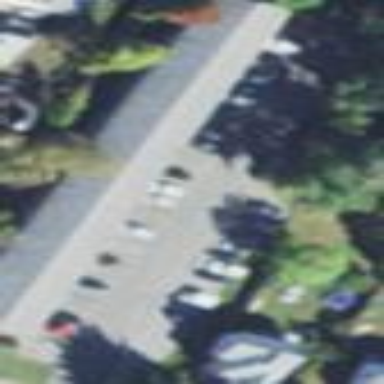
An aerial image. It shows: Parking area.